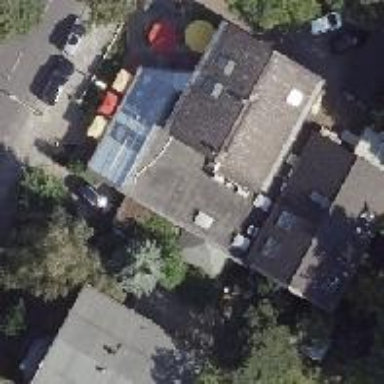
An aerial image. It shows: Cafe.